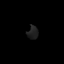
Tissue: lung
Cell type: Others
Senescence score: 0.2286
Nuclear area (px): 141
Mean DAPI intensity: 31.376